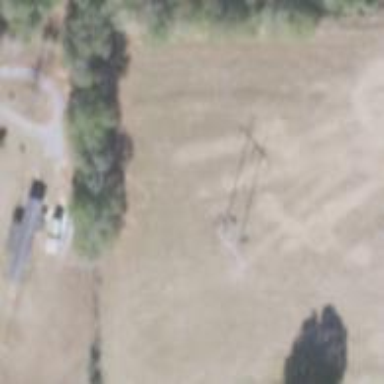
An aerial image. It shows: H-frame designed tower for power lines.